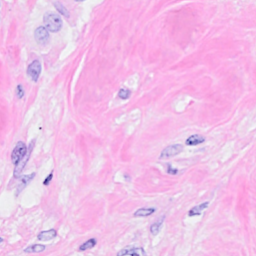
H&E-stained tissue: Breast